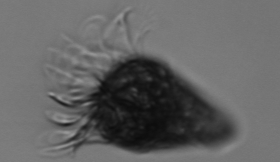
Label: Strombidium_wulffi